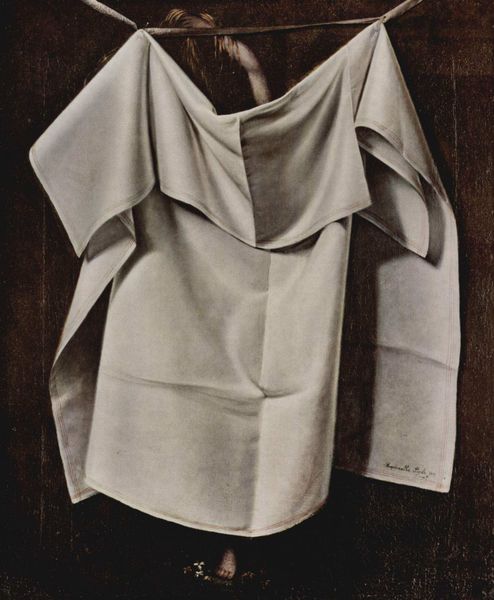
Titel: Nach dem Bad
Künstler: Raphaelle Peale
Standort: Kansas City (Missouri)
Institution: The Nelson-Atkins Museum of Art
Schlagwörter: akt, baum, dunkel, fuß, gemälde, körper, nackt, schatten, vogel, wasser, weiß, mädchen, wäsche, blume, blumen, braun, frau, grau, haar, hell, hintergrund, holz, kleid, licht, nacht, pastell, schwarz, zeichnung, tuch, beige, malerei, hemd, wand, arm, arme, band, barock, falten, kleidung, leinen, mensch, signatur, tischdecke, tischtuch, vorhang, öl, ast, nass, gewand, haare, kutte, realismus, schnur, stoff, strick, decke, kind, saum, kontrast, schulter, alltag, helldunkel, stilleben, stillleben, schürze, füße, hinter, schrift, papier, düster, trocknen, wäscheleine, schule, studie, leine, trocken, hang, modern, schattierung, kahl, monochrom, weis, grissalin, einfach, falte, gefaltet, detail, realistisch, inschrift, draperie, handtuch, paravent, umkleide, wiess, faden, faltenwurf, laken, stofflichkeit, nagel, relismus, stola, gestalt, foto, fotografie, versteckt, nature morte, serviette, vanitas, bad, waschen, keller, haken, hängen, helligkeit, lappen, kreuz, geheimnis, barfuß, schlicht, brett, schwarzweiss, verbergen, leinwand, bleistift, niederländisch, lilie, ecken, stück, taschentuch, real, schattenwurf, verdecken, kreuzigung, leichentuch, antik, leid, priester, verborgen, garderobe, versteck, naturalistisch, chiaroscuro, aufgehängt, schüchtern, aufhängen, textil, eimer, verhüllt, verstecken, verdeckt, veronika, kabine, tempo, fotographie, illusion, detailgetreu, gegenstand, objekt, pullover, dunken, duschen, unheimlich, baumwolle, bügel, dusche, knick, leinentuch, schutz, frisch, wasserleitung, trompe l'eil, waschung, ausbreiten, and, schlichtheit, liht, scharf, knicke, zerknittert, christ, gießen, gefühle, waschtag, hindernis, umziehen, optische täuschung, putztuch, bügelfalte, trompe l'euil, schweisstuch, klammer, klammern, drapperie, hängt, illusionismus, hülle, augentäuschung, mesnch, kontrastreich, aufgehangen, bügelfalten, gebügelt, wäscheklammer, wäscheklammern, magritte, wasserrohr, ängste, verfremdung, bügeln, sichtschutz, umkleiden, augentäuscher, am galgen, blätter vom baum am abend, bräunlig, echtheit, faltentuch, flamand, fuss körper, großaufnahme, hangen tuck grau ast holle sch, hell dunkel weiss graphisches, helldunken, hemdstoff, hinterm vorhagen, hinterm vorhang, hrau, hângt, kinck, kinderfuß, klnzf, leientuch, leipziger, lichtstrahl durch vorhang, magrittw, muster hemd hängt, niederländische art der darste, plis, réaliste, schattenstudie, schriftzug falten knick fuss, schwarz-weiß-foto, signature, steiff, triegel, trompe l'ule, trompe lóeuil, trompe oeill, trompe-l'uil, versteck pavion, zkf, tromp l'oeil, verdeckter akt, veronikatuch, tuch+vorhang, kunsterk, trompe-l'oeil, grabtuc